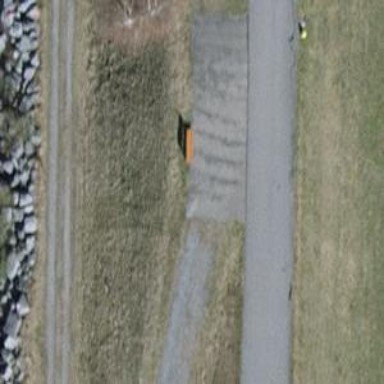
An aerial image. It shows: Red bench.